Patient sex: M
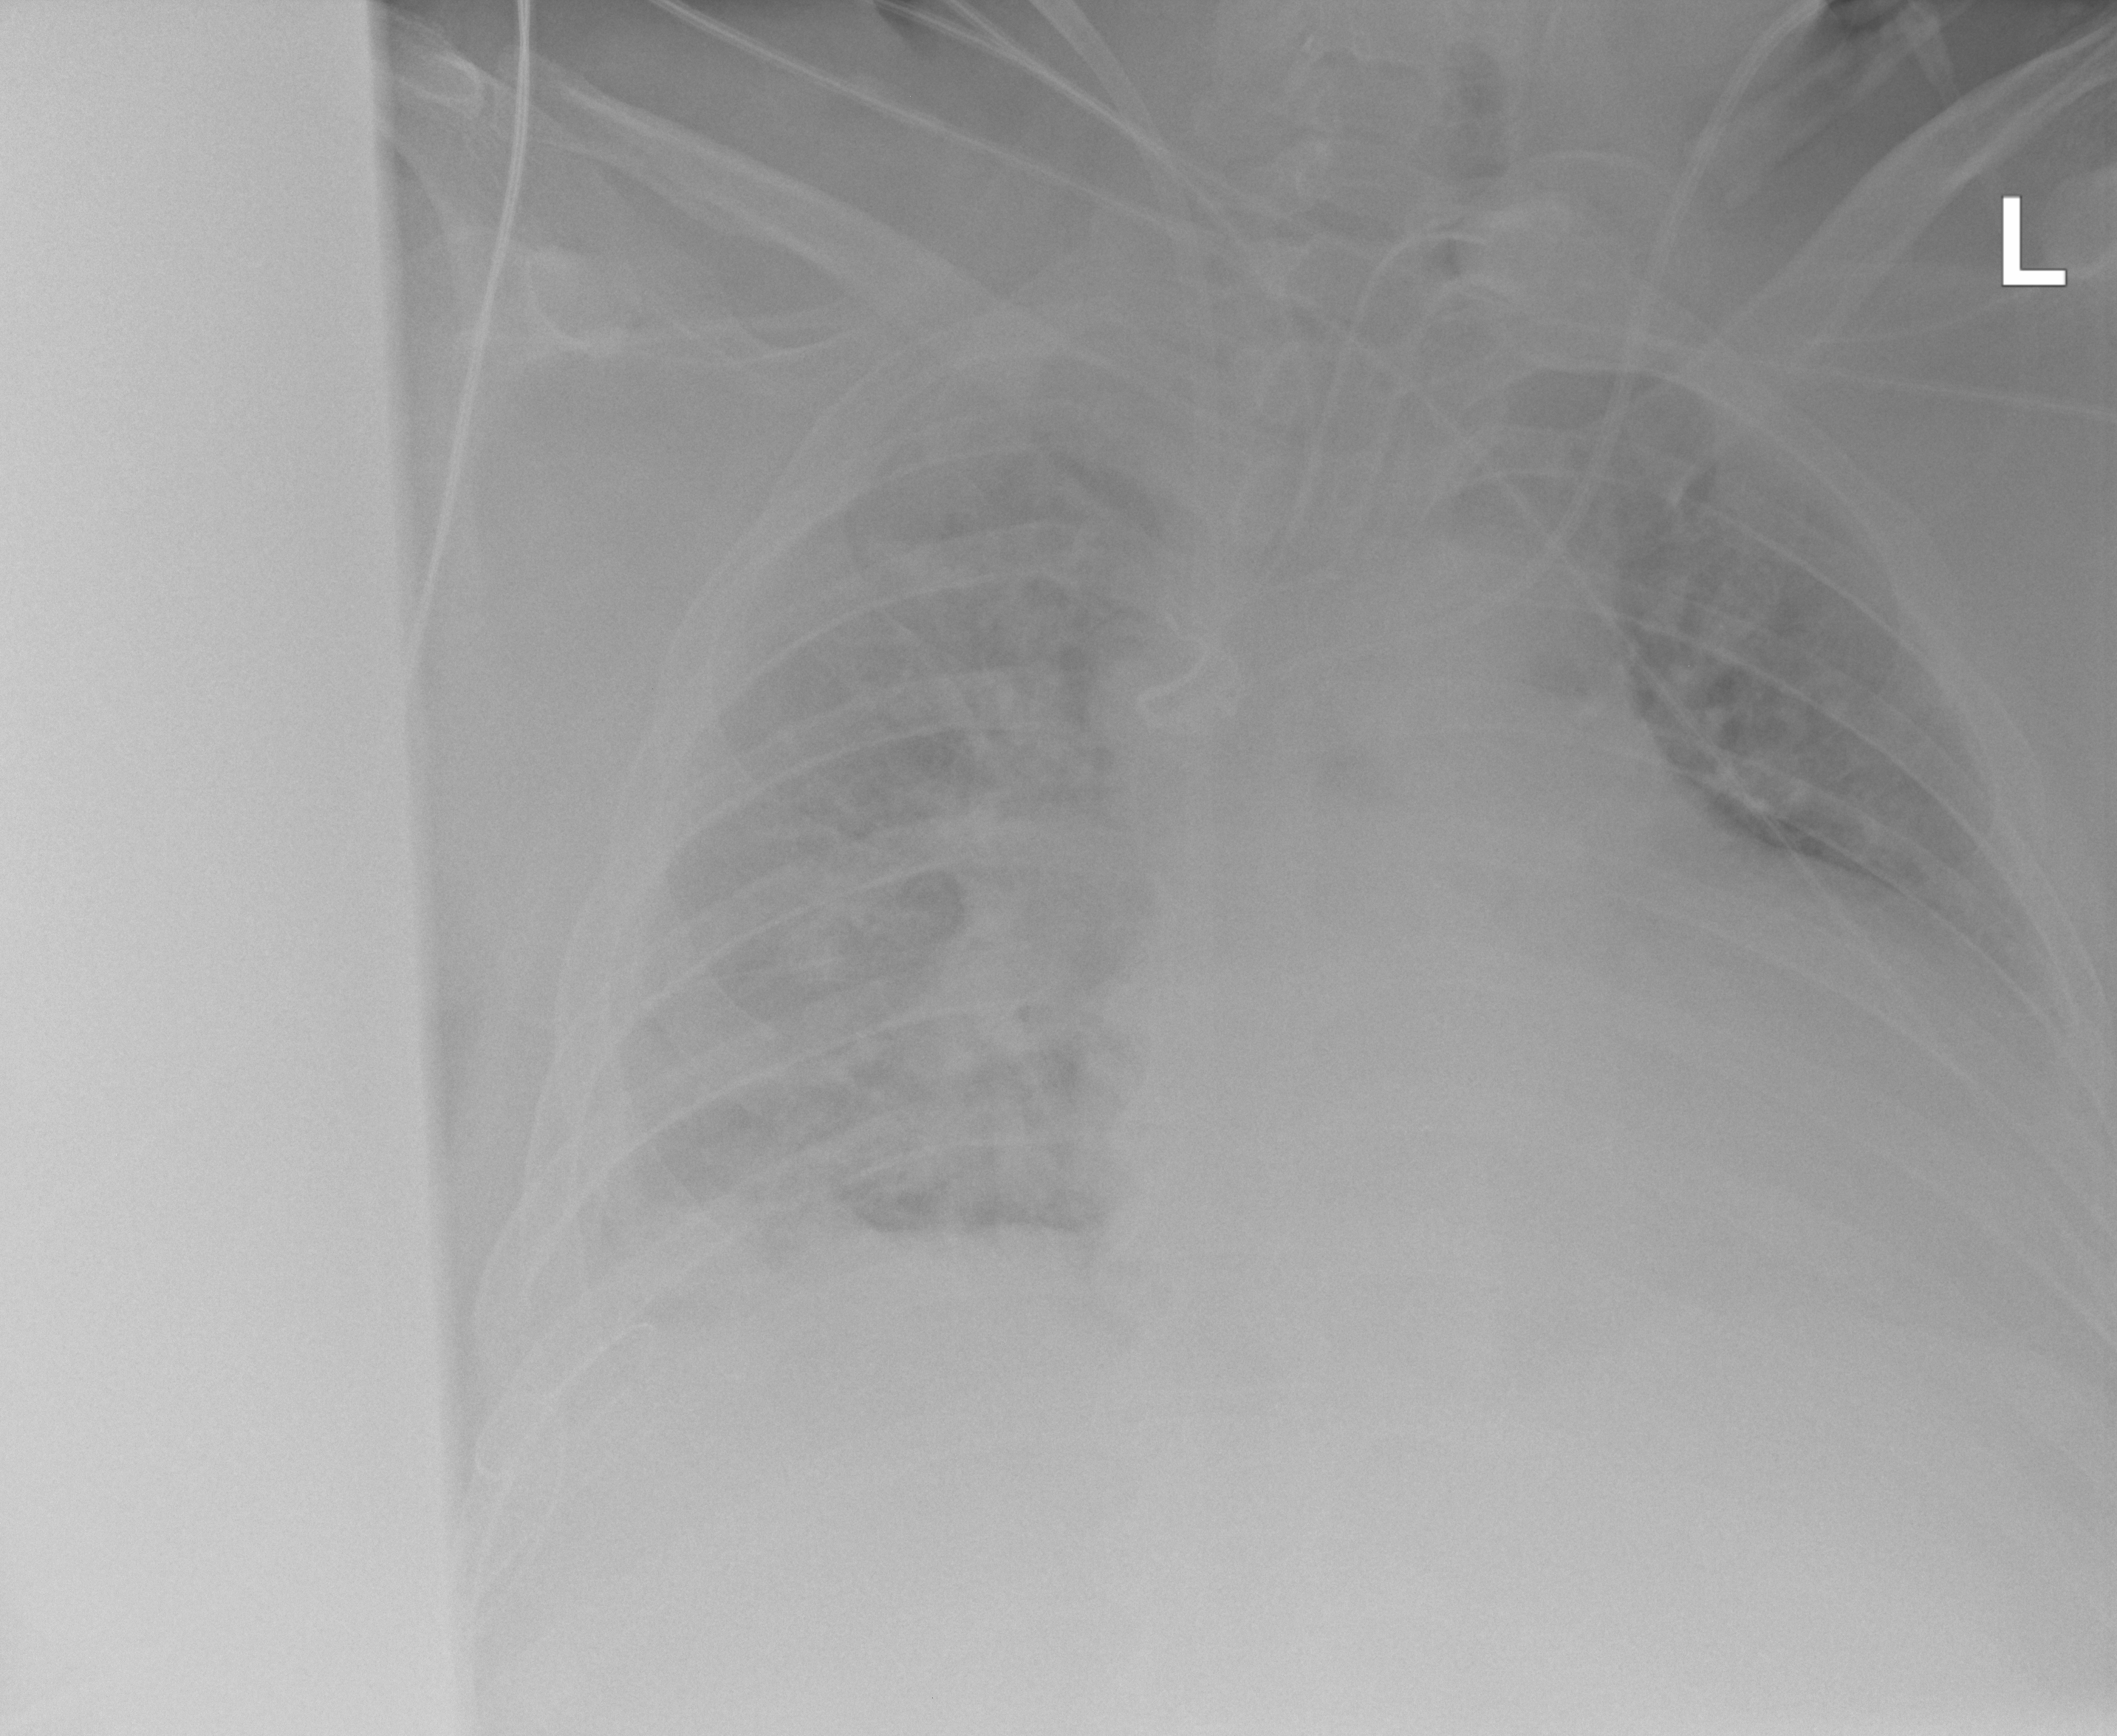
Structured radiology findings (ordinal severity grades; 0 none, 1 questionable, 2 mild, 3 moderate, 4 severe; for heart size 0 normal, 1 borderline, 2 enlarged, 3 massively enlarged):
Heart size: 2
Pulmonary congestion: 2
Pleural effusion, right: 2
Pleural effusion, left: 2
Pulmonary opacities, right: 2
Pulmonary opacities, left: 2
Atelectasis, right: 2
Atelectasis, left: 2